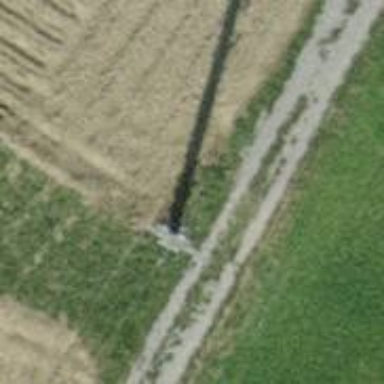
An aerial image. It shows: Concrete power pole.